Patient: sex F, age 66
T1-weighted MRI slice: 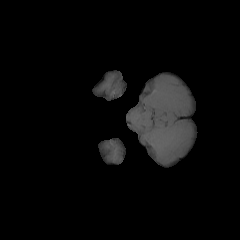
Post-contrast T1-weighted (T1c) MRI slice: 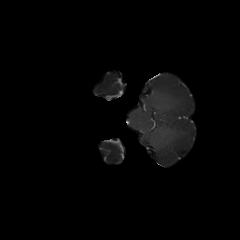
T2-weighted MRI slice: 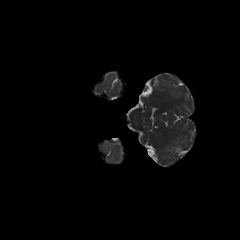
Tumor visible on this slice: no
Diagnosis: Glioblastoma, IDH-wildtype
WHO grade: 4